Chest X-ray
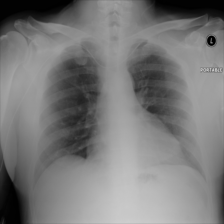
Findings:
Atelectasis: negative
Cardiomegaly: negative
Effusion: negative
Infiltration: negative
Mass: negative
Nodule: negative
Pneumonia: negative
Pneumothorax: negative
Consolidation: negative
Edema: negative
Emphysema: negative
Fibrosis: negative
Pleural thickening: negative
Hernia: negative